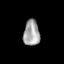
Tissue: skin
Cell type: Fibroblasts
Senescence score: 0.6982
Nuclear area (px): 406
Mean DAPI intensity: 164.337